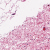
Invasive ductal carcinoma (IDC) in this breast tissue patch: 0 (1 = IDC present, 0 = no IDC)